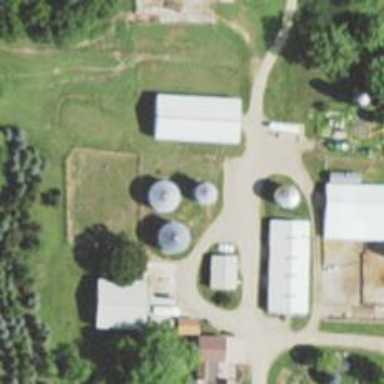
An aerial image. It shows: Silo.